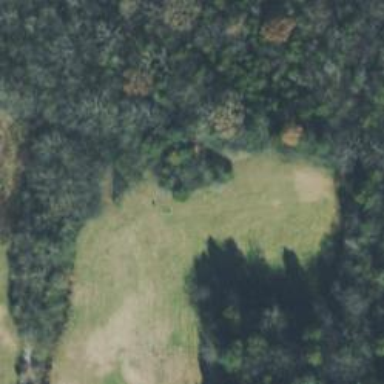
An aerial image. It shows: Disc golf tee.